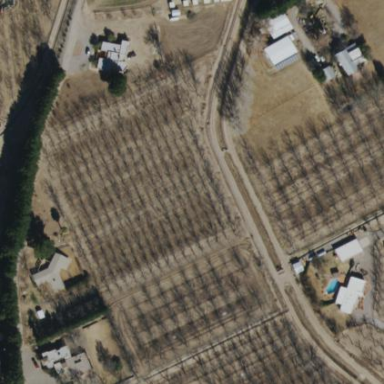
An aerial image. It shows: Orchard.